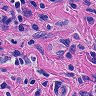
Metastatic tissue present: yes